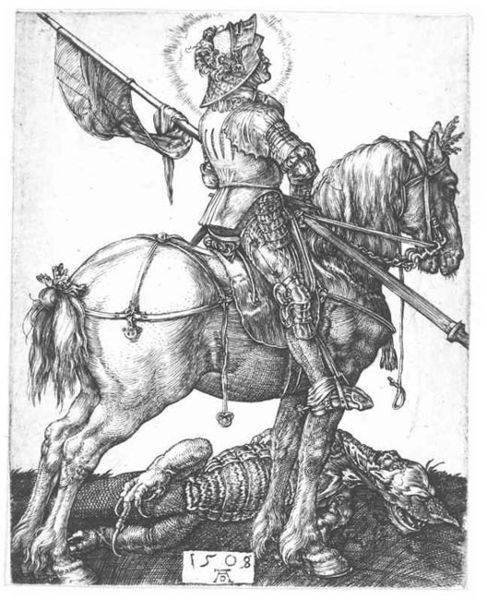
Titel: Der heilige Georg zu Pferd
Künstler: Albrecht Dürer
Standort: Karlsruhe
Institution: Staatliche Kunsthalle Karlsruhe
Schlagwörter: cheval, drapeau, cavalier, étendard, rênes, selle, harnais, cavvalier